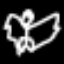
Label: angel